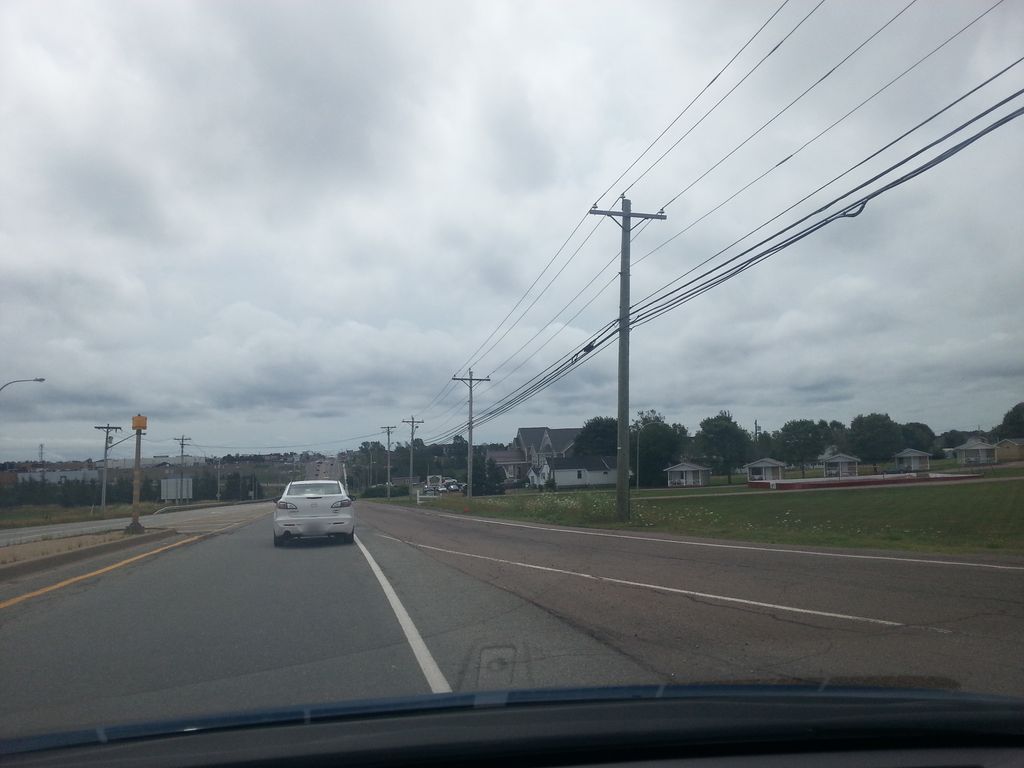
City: charlottetown